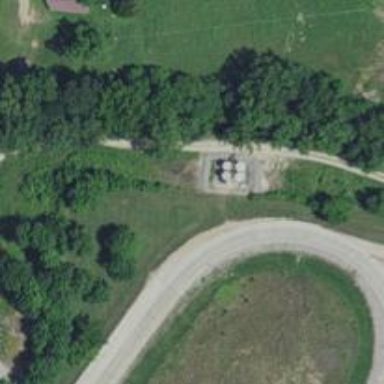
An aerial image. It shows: Storage tank with man-made structure.